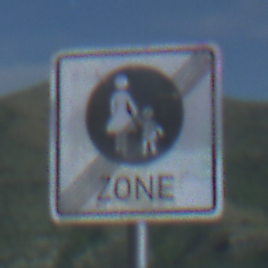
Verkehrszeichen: EndeFussgaengerzone
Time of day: Night
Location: Outdoor (Nature)
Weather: PartlyCloudy
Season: NotSpecified
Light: Natural